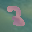
Label: 3